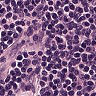
Metastatic tissue present: no